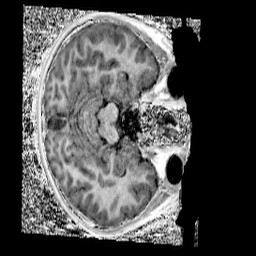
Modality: UNIT1
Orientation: axial
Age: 10
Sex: male
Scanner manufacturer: siemens
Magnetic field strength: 3 T
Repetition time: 4 s
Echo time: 0.00299 s